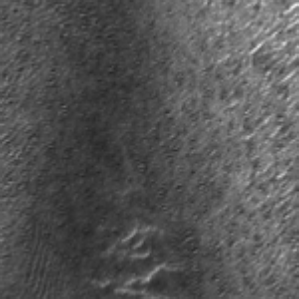
Label: frost